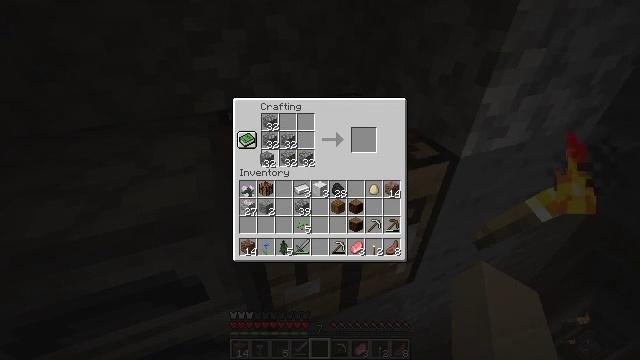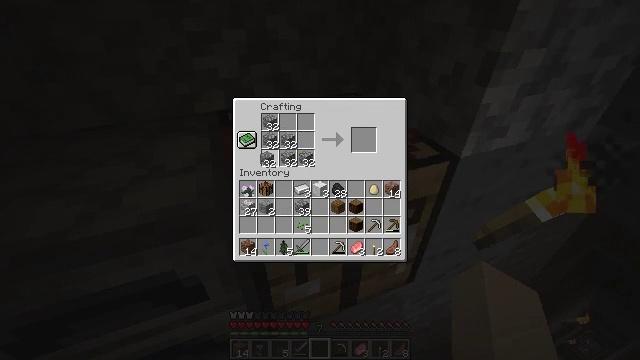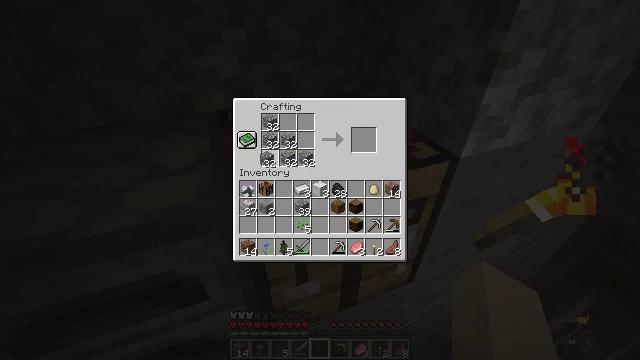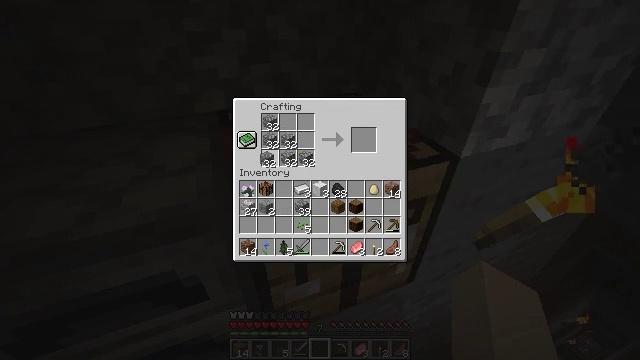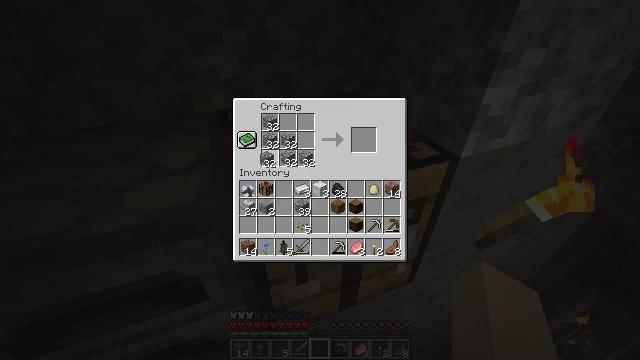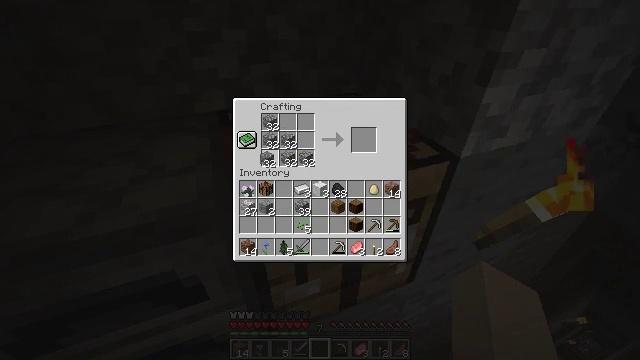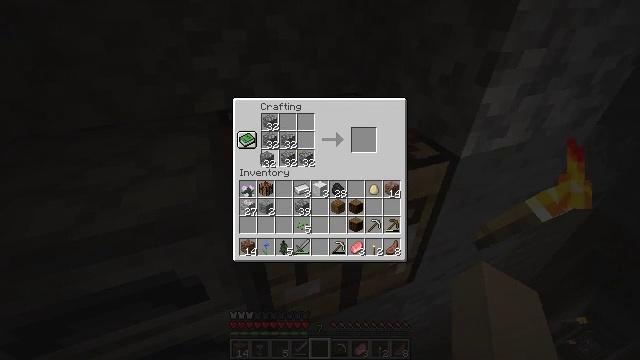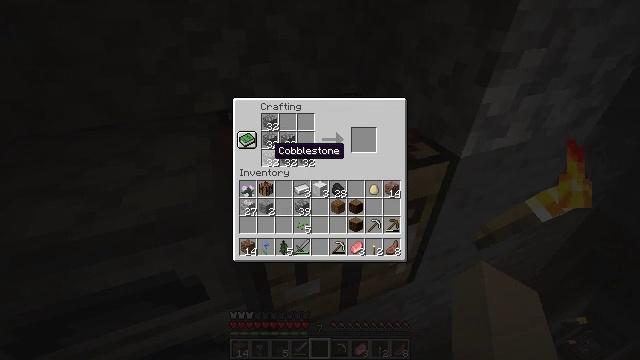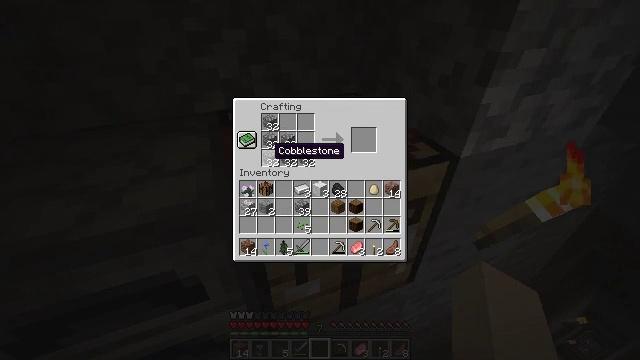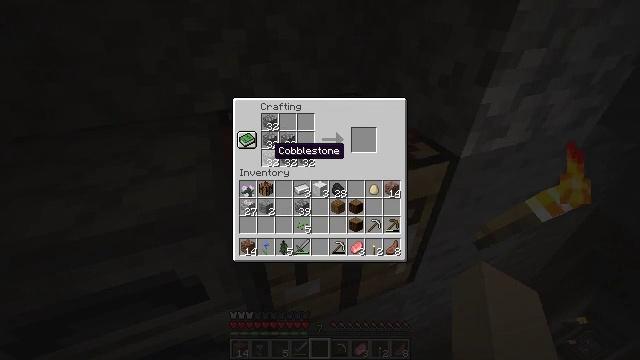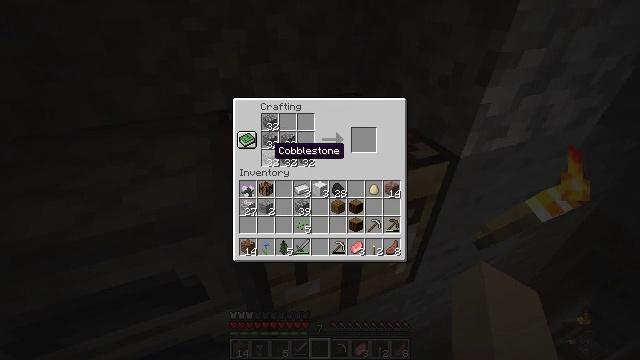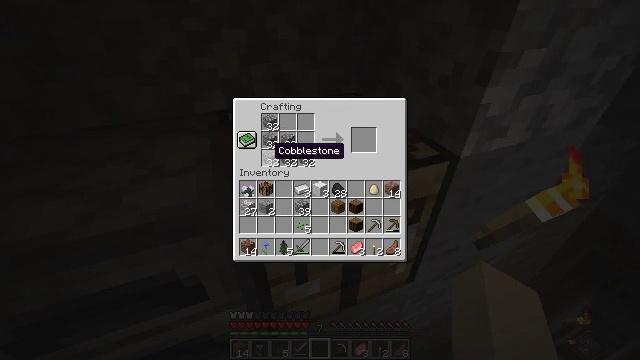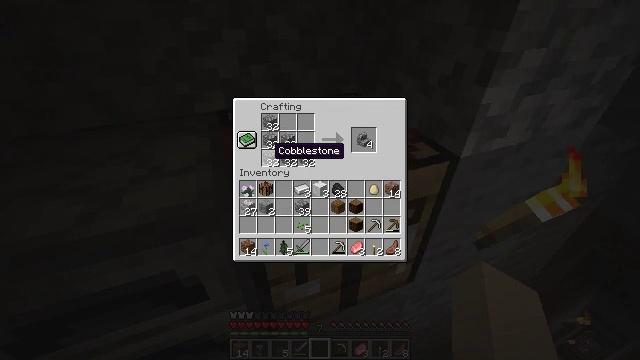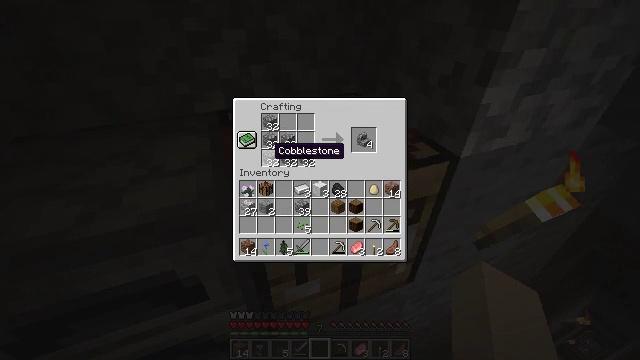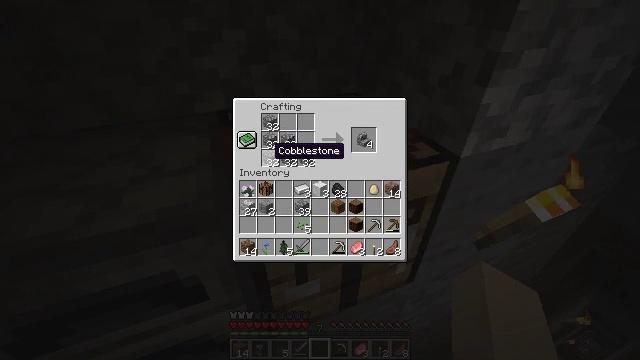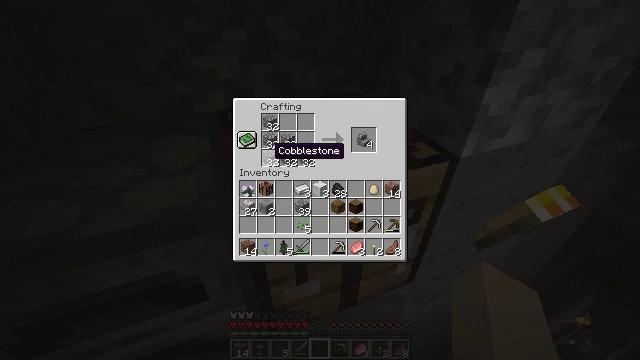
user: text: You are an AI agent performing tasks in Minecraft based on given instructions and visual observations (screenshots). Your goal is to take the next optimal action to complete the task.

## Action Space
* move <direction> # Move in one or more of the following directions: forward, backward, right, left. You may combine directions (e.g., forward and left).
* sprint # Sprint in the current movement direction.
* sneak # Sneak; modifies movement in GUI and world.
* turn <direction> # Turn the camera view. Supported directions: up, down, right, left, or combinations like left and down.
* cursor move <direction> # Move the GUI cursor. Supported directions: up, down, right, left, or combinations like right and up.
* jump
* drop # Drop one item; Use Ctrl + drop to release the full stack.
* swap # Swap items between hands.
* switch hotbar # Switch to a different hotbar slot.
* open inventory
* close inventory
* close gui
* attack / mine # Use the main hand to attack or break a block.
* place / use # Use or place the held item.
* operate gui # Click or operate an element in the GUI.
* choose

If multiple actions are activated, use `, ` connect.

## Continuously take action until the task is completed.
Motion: motion action
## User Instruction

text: Craft a set of cobblestone stairs with cobblestone.
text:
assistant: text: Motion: no_op
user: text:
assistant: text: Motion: no_op
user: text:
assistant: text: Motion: no_op
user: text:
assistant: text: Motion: operate gui
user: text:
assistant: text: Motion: operate gui
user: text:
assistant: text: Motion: operate gui
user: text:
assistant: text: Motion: no_op
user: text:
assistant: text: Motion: no_op
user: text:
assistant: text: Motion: no_op
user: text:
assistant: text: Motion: no_op
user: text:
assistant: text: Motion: no_op
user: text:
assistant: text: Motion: no_op
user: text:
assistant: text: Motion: no_op
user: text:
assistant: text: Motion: no_op
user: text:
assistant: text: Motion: no_op
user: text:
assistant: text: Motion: no_op
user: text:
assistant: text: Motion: no_op
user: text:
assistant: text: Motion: no_op
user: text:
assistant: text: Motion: no_op
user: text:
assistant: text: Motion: no_op
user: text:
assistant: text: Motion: no_op
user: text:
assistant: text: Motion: no_op
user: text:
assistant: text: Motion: no_op
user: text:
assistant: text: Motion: no_op
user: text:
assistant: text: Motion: no_op
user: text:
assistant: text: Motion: no_op
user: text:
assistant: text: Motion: no_op
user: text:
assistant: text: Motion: no_op
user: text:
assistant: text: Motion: no_op
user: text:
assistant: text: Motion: no_op